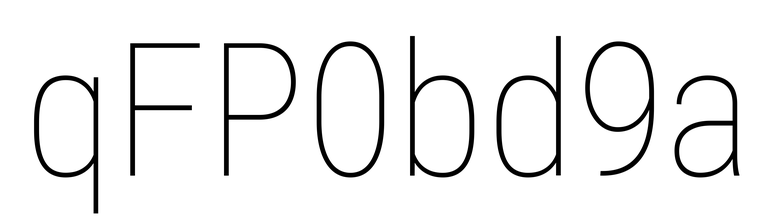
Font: Roboto_Condensed_Thin